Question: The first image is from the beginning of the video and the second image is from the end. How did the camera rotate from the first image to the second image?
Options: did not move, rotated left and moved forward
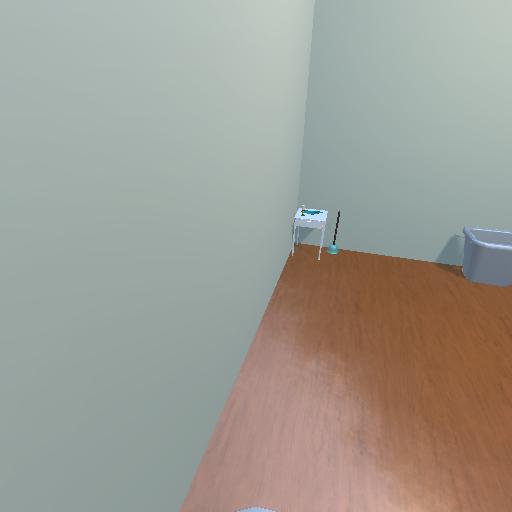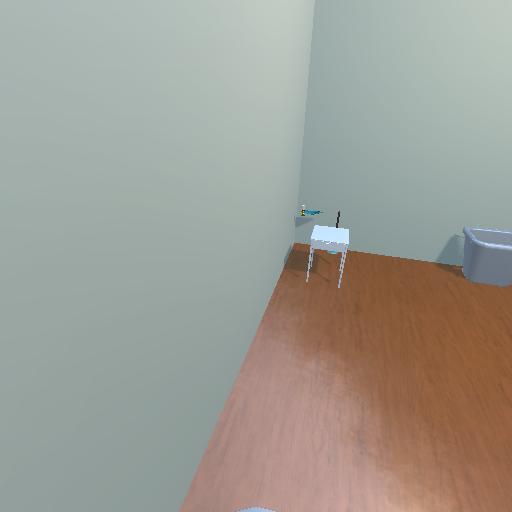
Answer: did not move